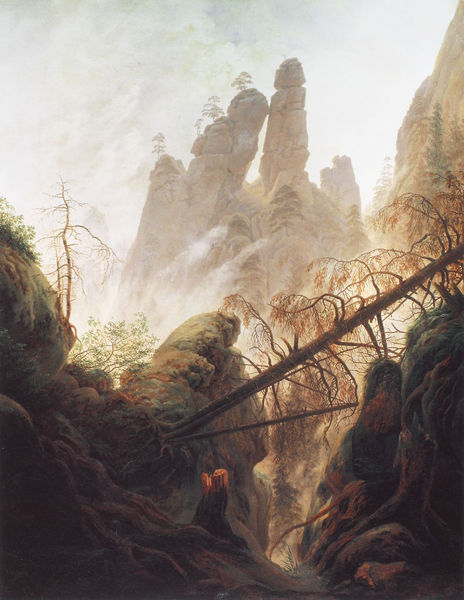
Titel: Felsenlandschaft im Elbsandsteingebirge
Künstler: Caspar David Friedrich
Institution: Wien, Österreichische Galerie
Schlagwörter: baum, blau, felsen, gemälde, himmel, mann, weiß, wolken, bäume, grün, landschaft, licht, gras, stein, steine, ast, baumstamm, stamm, zweige, sonne, trocken, berge, gebirge, dunst, nebel, schlucht, steil, wurzel, zweig, moos, abgrund, tanne, bewachsen, gestürzt, baumstumpf, schroff, umgestürzt, entwurzelt, baumwurzel